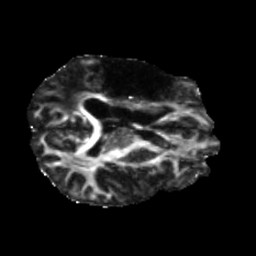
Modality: FA
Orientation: axial
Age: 46
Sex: male
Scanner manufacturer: siemens
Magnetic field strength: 3 T
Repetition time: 5.47 s
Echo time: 0.0854 s